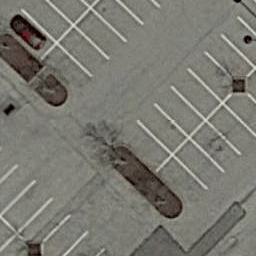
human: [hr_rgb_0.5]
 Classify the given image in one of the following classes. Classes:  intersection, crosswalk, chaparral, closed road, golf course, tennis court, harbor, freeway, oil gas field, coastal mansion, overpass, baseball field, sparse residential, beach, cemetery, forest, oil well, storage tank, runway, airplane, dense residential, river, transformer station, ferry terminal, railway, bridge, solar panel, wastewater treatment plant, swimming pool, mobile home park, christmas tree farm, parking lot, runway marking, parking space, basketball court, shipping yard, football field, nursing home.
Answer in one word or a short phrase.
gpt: parking space